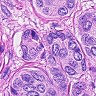
Metastatic tissue present: yes